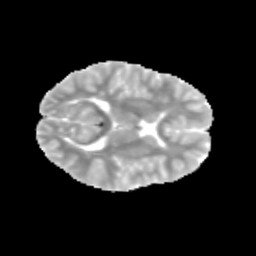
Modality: MD
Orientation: axial
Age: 12
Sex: female
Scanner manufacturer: siemens
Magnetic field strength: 3 T
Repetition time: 3.8 s
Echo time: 0.07 s